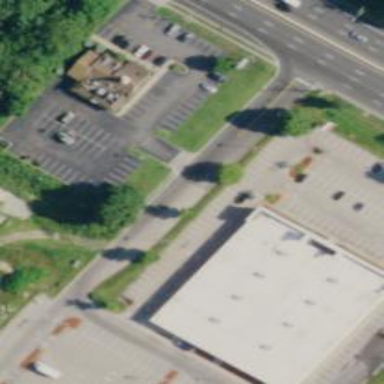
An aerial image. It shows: Retail building housing furniture shop.